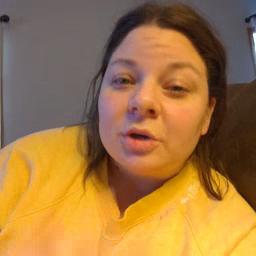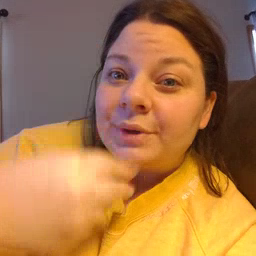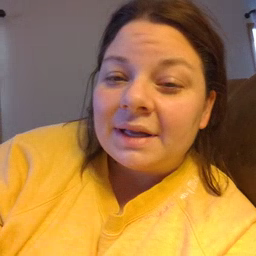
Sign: pretty